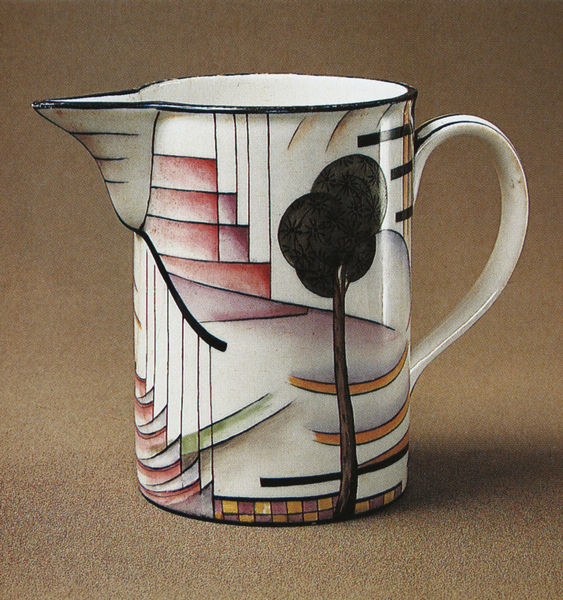
Titel: Kanne
Standort: Moskau
Institution: Sammlung Walerij Dudakow
Schlagwörter: baum, orange, schwarz, rot, muster, schachbrettmuster, henkel, kanne, keramik, krug, linien, geländer, stufen, foto, gefäß, porzellan, karaffe, design, glasur, henkelkrug, schnaube